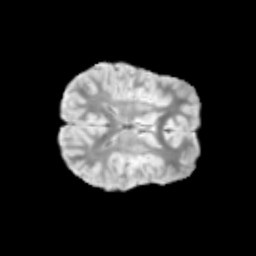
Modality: T2w
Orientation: axial
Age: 9
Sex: female
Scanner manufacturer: siemens
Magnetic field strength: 3 T
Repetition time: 3.8 s
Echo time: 0.07 s